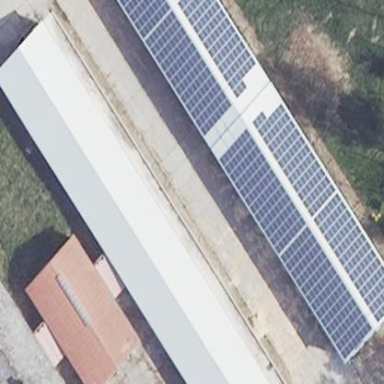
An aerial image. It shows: Gabled roof farm auxiliary building with small solar photovoltaic panel generator installed along the roof.